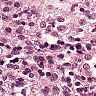
Metastatic tissue present: no